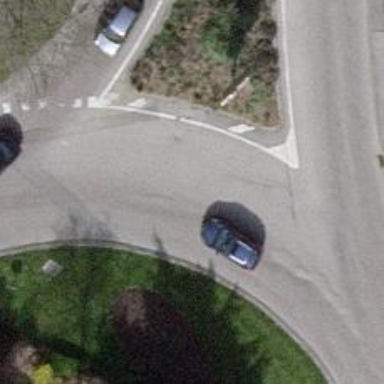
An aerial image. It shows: Primary highway with asphalt surface leading to roundabout.